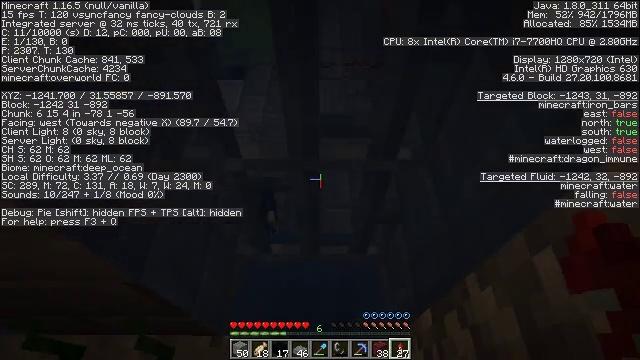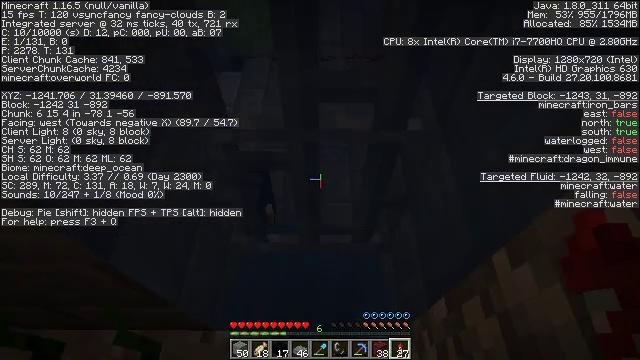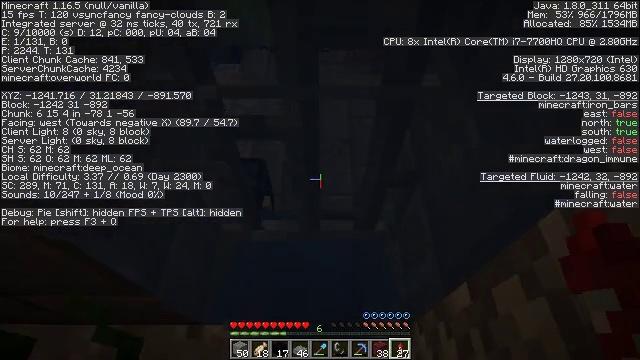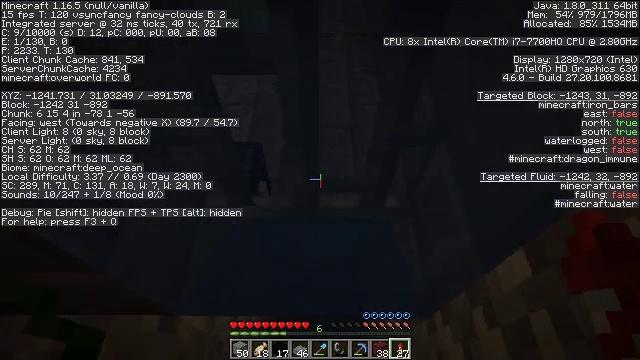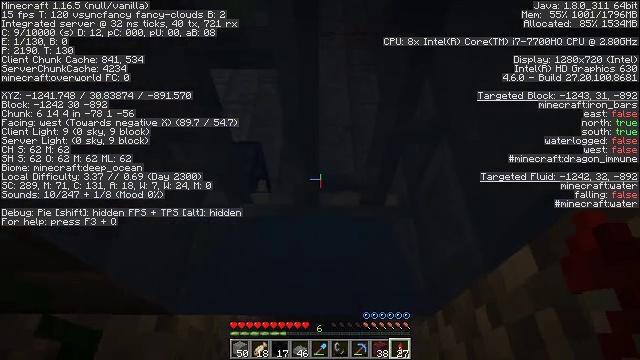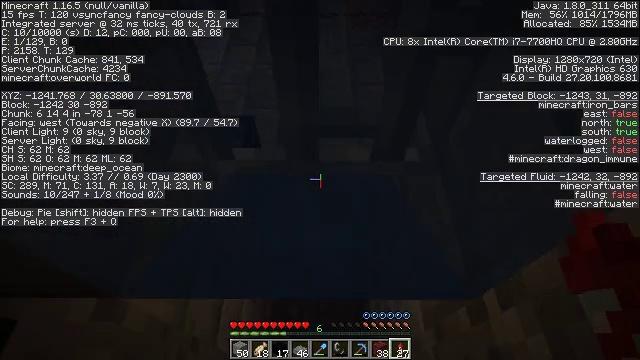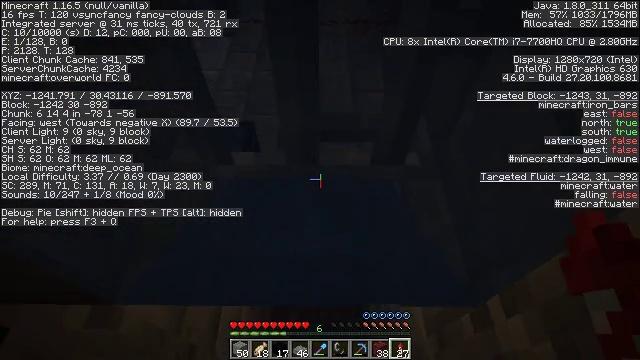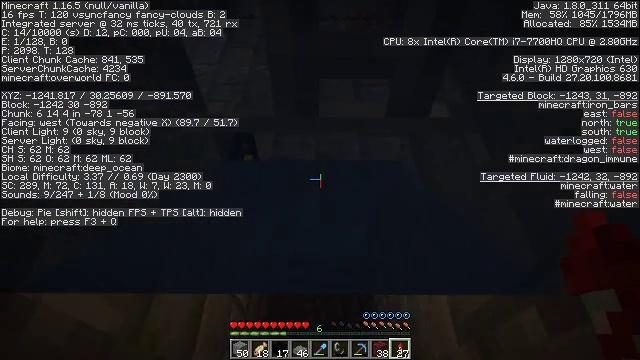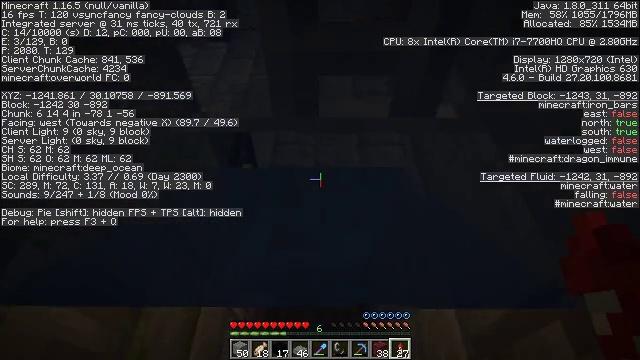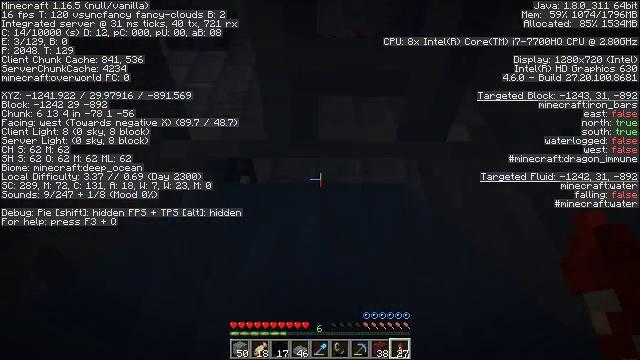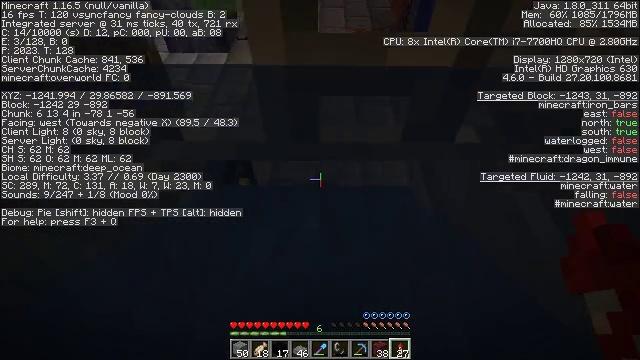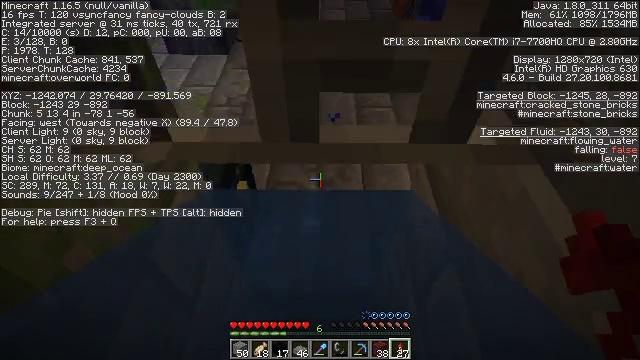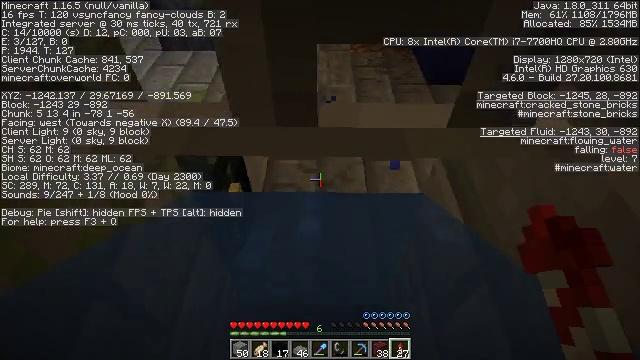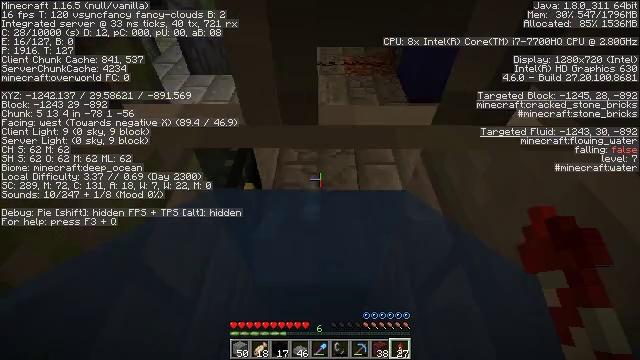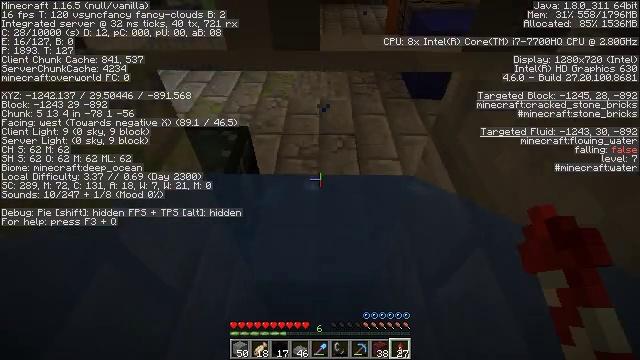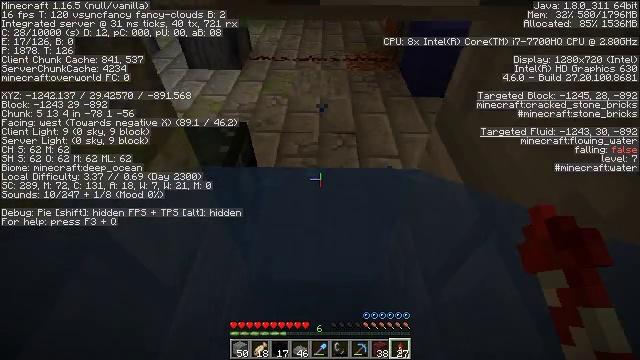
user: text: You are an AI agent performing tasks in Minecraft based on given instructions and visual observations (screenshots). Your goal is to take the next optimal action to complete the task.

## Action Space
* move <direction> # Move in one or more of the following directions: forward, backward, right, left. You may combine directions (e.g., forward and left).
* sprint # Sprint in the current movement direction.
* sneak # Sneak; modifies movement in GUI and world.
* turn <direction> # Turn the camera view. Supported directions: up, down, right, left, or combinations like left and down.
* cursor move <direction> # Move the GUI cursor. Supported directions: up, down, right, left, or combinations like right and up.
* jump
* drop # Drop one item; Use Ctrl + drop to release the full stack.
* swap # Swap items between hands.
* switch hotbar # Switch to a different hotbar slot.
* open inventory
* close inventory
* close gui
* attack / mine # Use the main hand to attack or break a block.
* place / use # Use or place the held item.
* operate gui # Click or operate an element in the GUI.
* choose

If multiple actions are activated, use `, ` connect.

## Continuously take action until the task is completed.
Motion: motion action
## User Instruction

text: Gather black concrete powder from the ground.
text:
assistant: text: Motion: move forward, sneak
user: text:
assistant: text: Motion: move forward, sneak
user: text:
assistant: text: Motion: move forward, sneak
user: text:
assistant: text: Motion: move forward, sneak
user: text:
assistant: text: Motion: move forward, sneak
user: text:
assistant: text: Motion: move forward, sneak, turn up
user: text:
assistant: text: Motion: move forward, turn up
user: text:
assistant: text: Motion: move forward, turn up
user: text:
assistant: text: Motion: move forward
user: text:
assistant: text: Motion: move forward
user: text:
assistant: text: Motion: move forward
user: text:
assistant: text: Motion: move forward
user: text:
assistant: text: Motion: move forward
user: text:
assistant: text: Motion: move forward
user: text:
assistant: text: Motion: move forward
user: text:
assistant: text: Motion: move forward
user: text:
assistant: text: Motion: move forward
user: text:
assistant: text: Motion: move forward
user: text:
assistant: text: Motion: move forward
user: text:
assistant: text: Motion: move forward
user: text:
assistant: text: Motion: move forward
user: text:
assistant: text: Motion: move forward, turn up
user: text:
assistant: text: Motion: move forward, turn up
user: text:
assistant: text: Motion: move forward, turn up
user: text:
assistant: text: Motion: move forward, turn up, jump
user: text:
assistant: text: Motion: move forward, turn up, jump
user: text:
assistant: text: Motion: move forward, turn up, jump
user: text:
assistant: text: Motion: move forward, turn up, jump
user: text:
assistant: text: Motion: move forward, jump
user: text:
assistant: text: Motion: move forward, jump